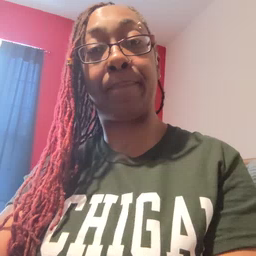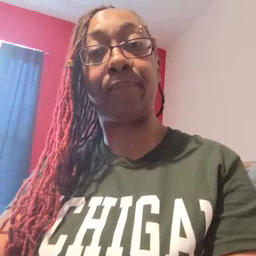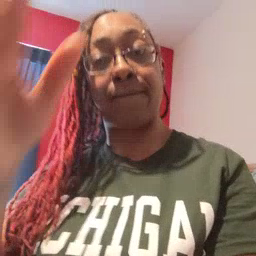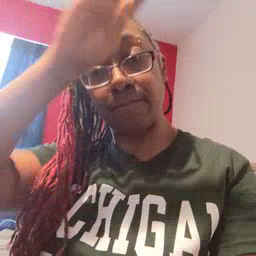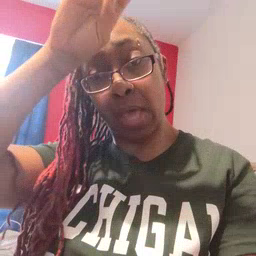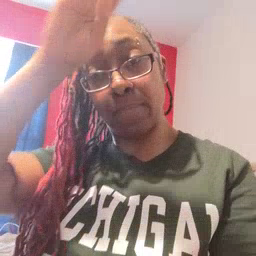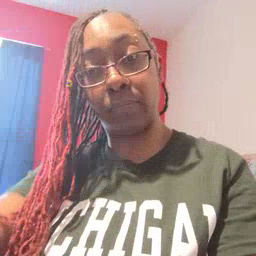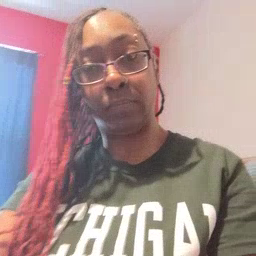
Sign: fireman